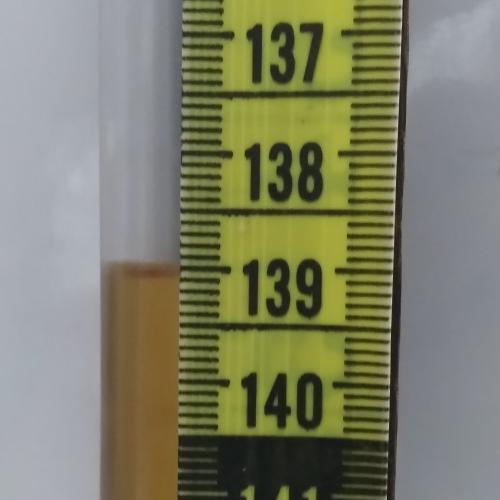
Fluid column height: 139.0 cm